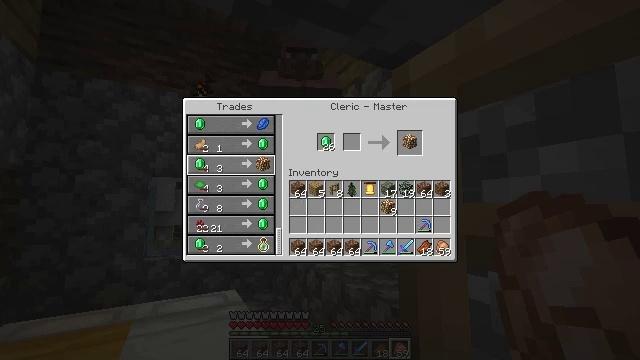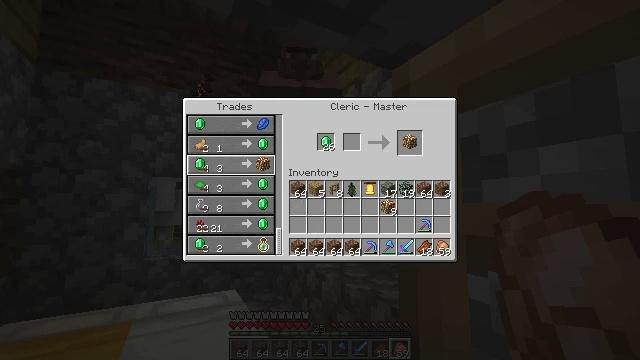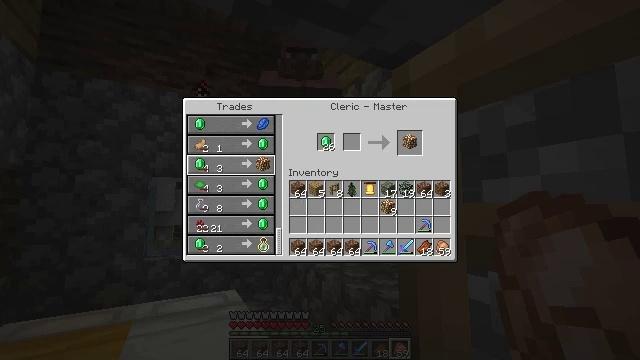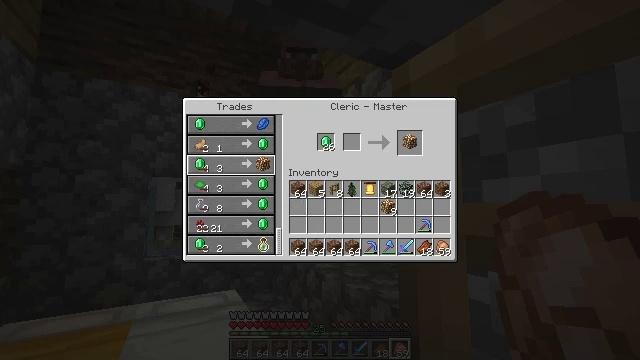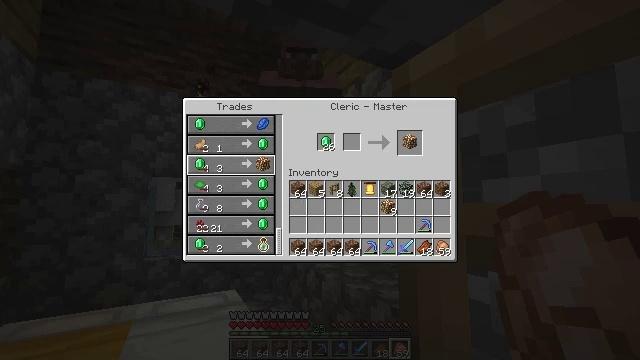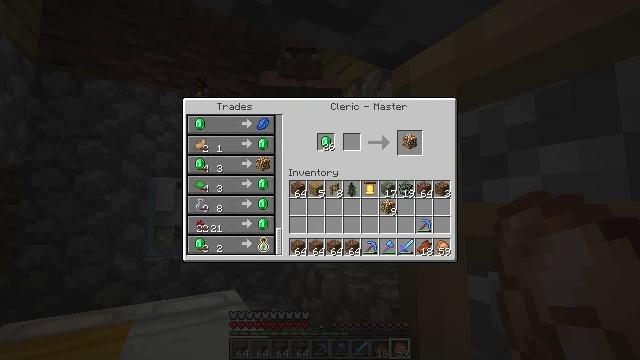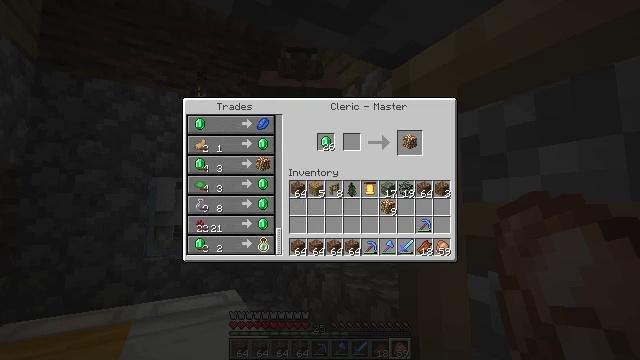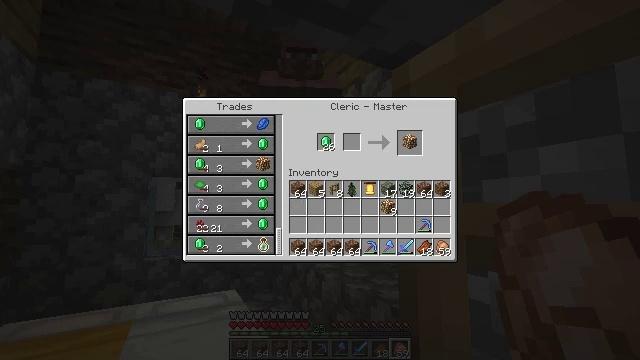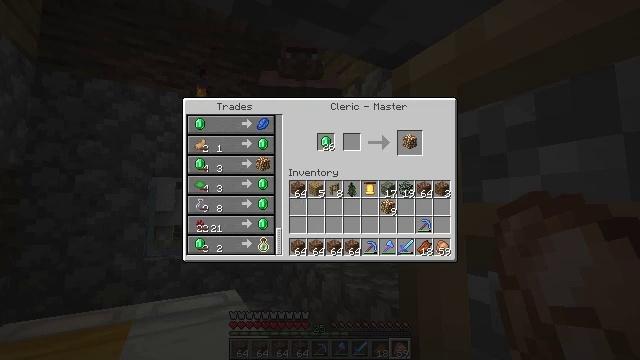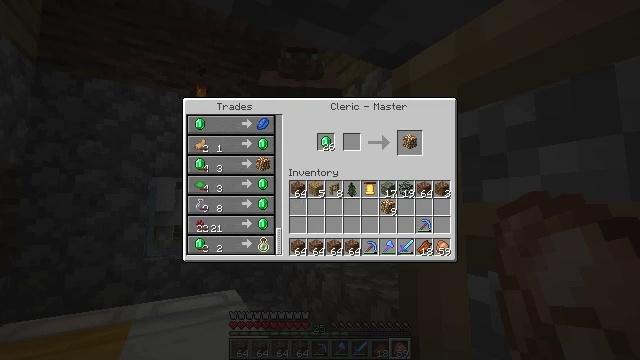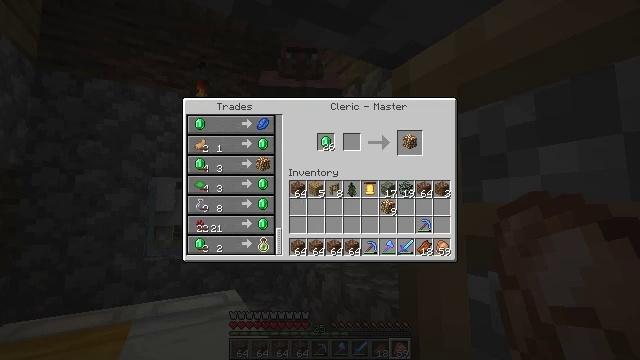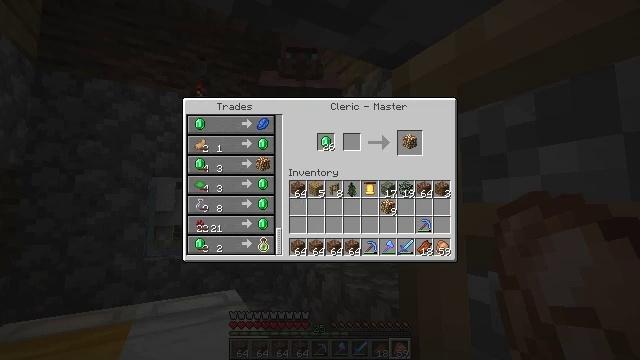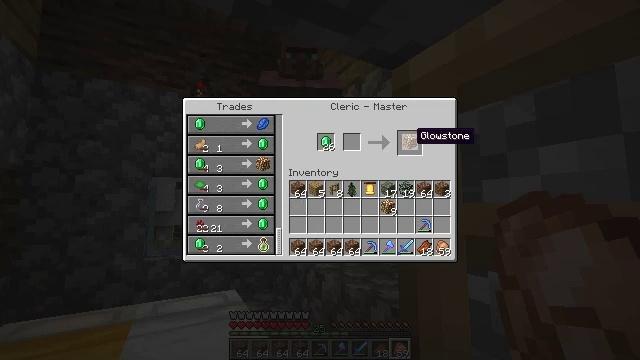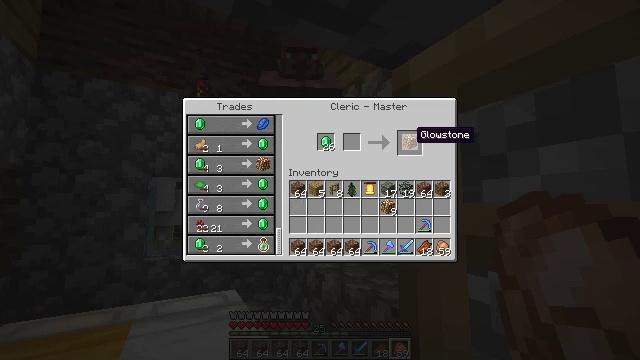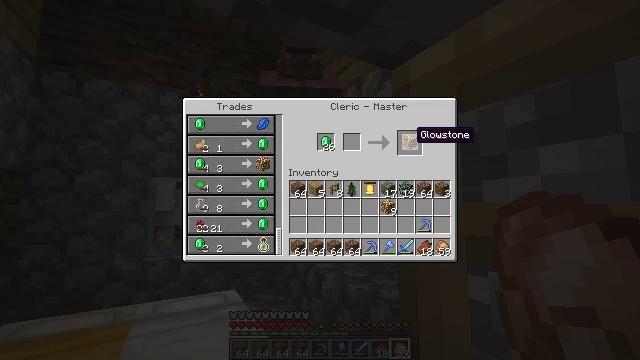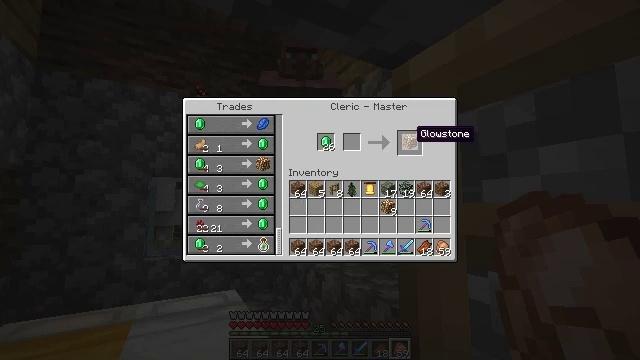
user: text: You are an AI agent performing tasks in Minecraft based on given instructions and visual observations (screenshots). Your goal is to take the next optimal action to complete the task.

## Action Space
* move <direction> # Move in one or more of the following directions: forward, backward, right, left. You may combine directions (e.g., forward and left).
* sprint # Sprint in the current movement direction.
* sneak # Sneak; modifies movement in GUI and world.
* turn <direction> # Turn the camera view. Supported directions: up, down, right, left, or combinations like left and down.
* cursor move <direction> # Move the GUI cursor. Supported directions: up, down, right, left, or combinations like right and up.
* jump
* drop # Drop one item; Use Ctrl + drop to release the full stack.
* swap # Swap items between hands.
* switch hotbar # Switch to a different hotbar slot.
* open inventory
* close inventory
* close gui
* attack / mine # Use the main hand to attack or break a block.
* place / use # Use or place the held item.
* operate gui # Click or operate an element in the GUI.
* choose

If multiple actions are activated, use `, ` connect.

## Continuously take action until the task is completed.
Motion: motion action
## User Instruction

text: Combine glowstone dust in the 2x2 grid to craft a glowstone.
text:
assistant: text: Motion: sneak, operate gui
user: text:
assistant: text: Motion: sneak
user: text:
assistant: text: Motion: sneak
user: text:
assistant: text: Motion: sneak
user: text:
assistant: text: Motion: sneak, cursor move right
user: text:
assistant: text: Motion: sneak, cursor move right
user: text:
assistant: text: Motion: sneak, cursor move right
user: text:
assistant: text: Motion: sneak
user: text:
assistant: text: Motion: sneak
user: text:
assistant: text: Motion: sneak
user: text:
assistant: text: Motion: sneak
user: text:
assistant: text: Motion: sneak, cursor move right and up
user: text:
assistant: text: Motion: sneak
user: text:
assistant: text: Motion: sneak
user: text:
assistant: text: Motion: sneak
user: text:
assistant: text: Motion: sneak, operate gui
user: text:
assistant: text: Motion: sneak, operate gui
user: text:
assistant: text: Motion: sneak
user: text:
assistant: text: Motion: sneak
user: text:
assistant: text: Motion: sneak
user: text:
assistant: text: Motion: sneak